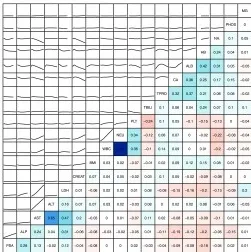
Correlations. Below the diagonal), and . Pairwise associations as given by loess scatter plot smoothers. Above the diagonal) for the numerical predictors.
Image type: chart (chart)